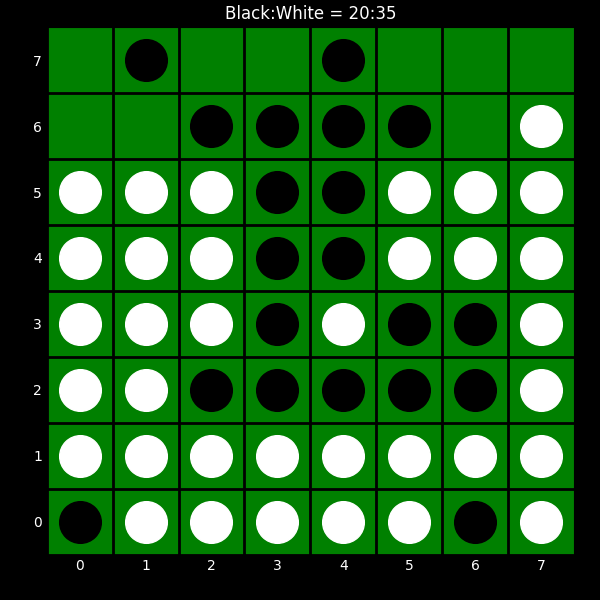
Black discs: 20
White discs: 35